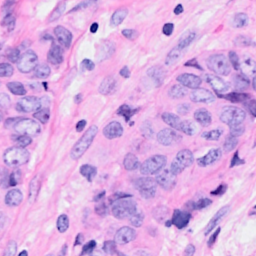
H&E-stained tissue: Breast